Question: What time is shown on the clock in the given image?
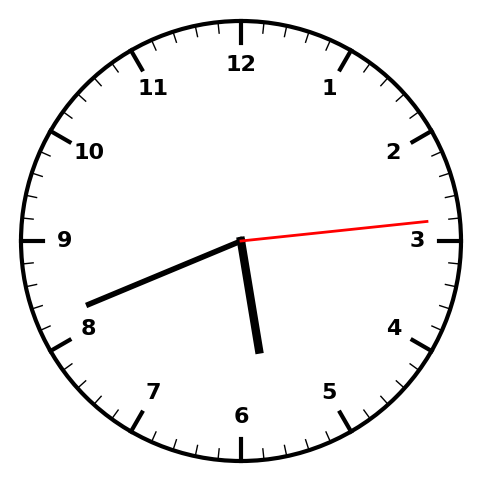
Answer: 05:41:14